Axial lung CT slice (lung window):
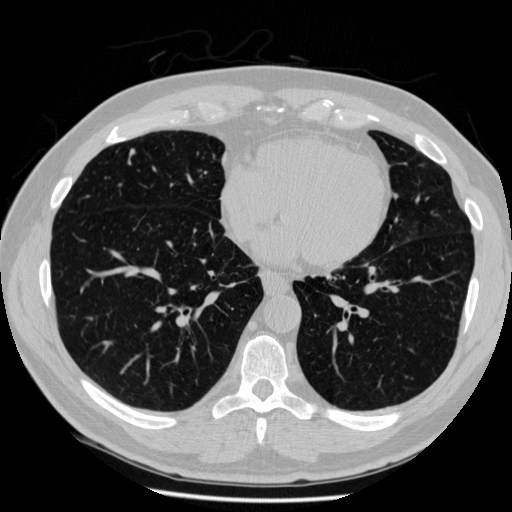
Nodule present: no